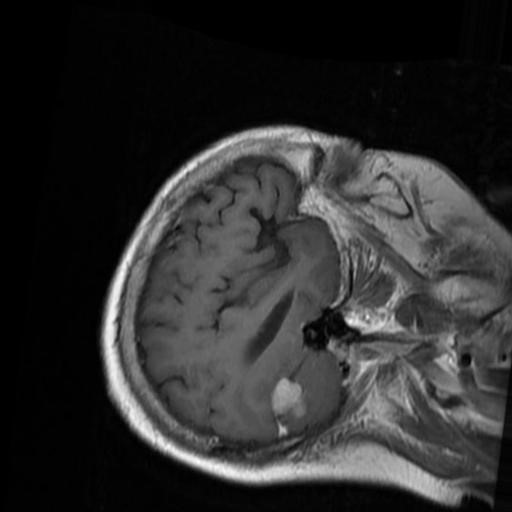
Label: brain_menin